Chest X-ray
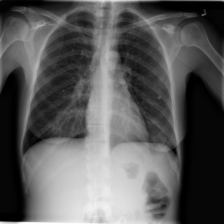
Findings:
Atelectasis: negative
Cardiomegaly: negative
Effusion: negative
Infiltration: negative
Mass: negative
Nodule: positive
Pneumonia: negative
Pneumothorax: negative
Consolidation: negative
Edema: negative
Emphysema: negative
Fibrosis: negative
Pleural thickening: negative
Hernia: negative